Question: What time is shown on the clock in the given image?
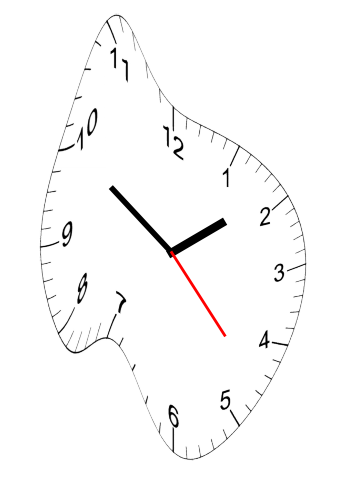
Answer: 01:50:23